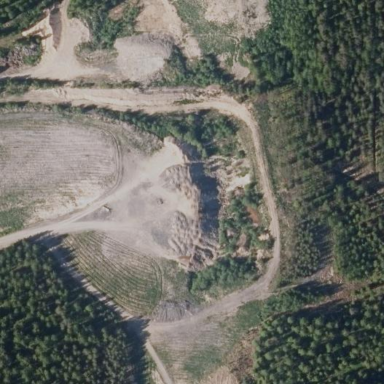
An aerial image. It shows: Quarry area where gravel is extracted.